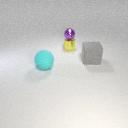
large gray rubber cube to the right of small yellow metal cylinder